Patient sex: M
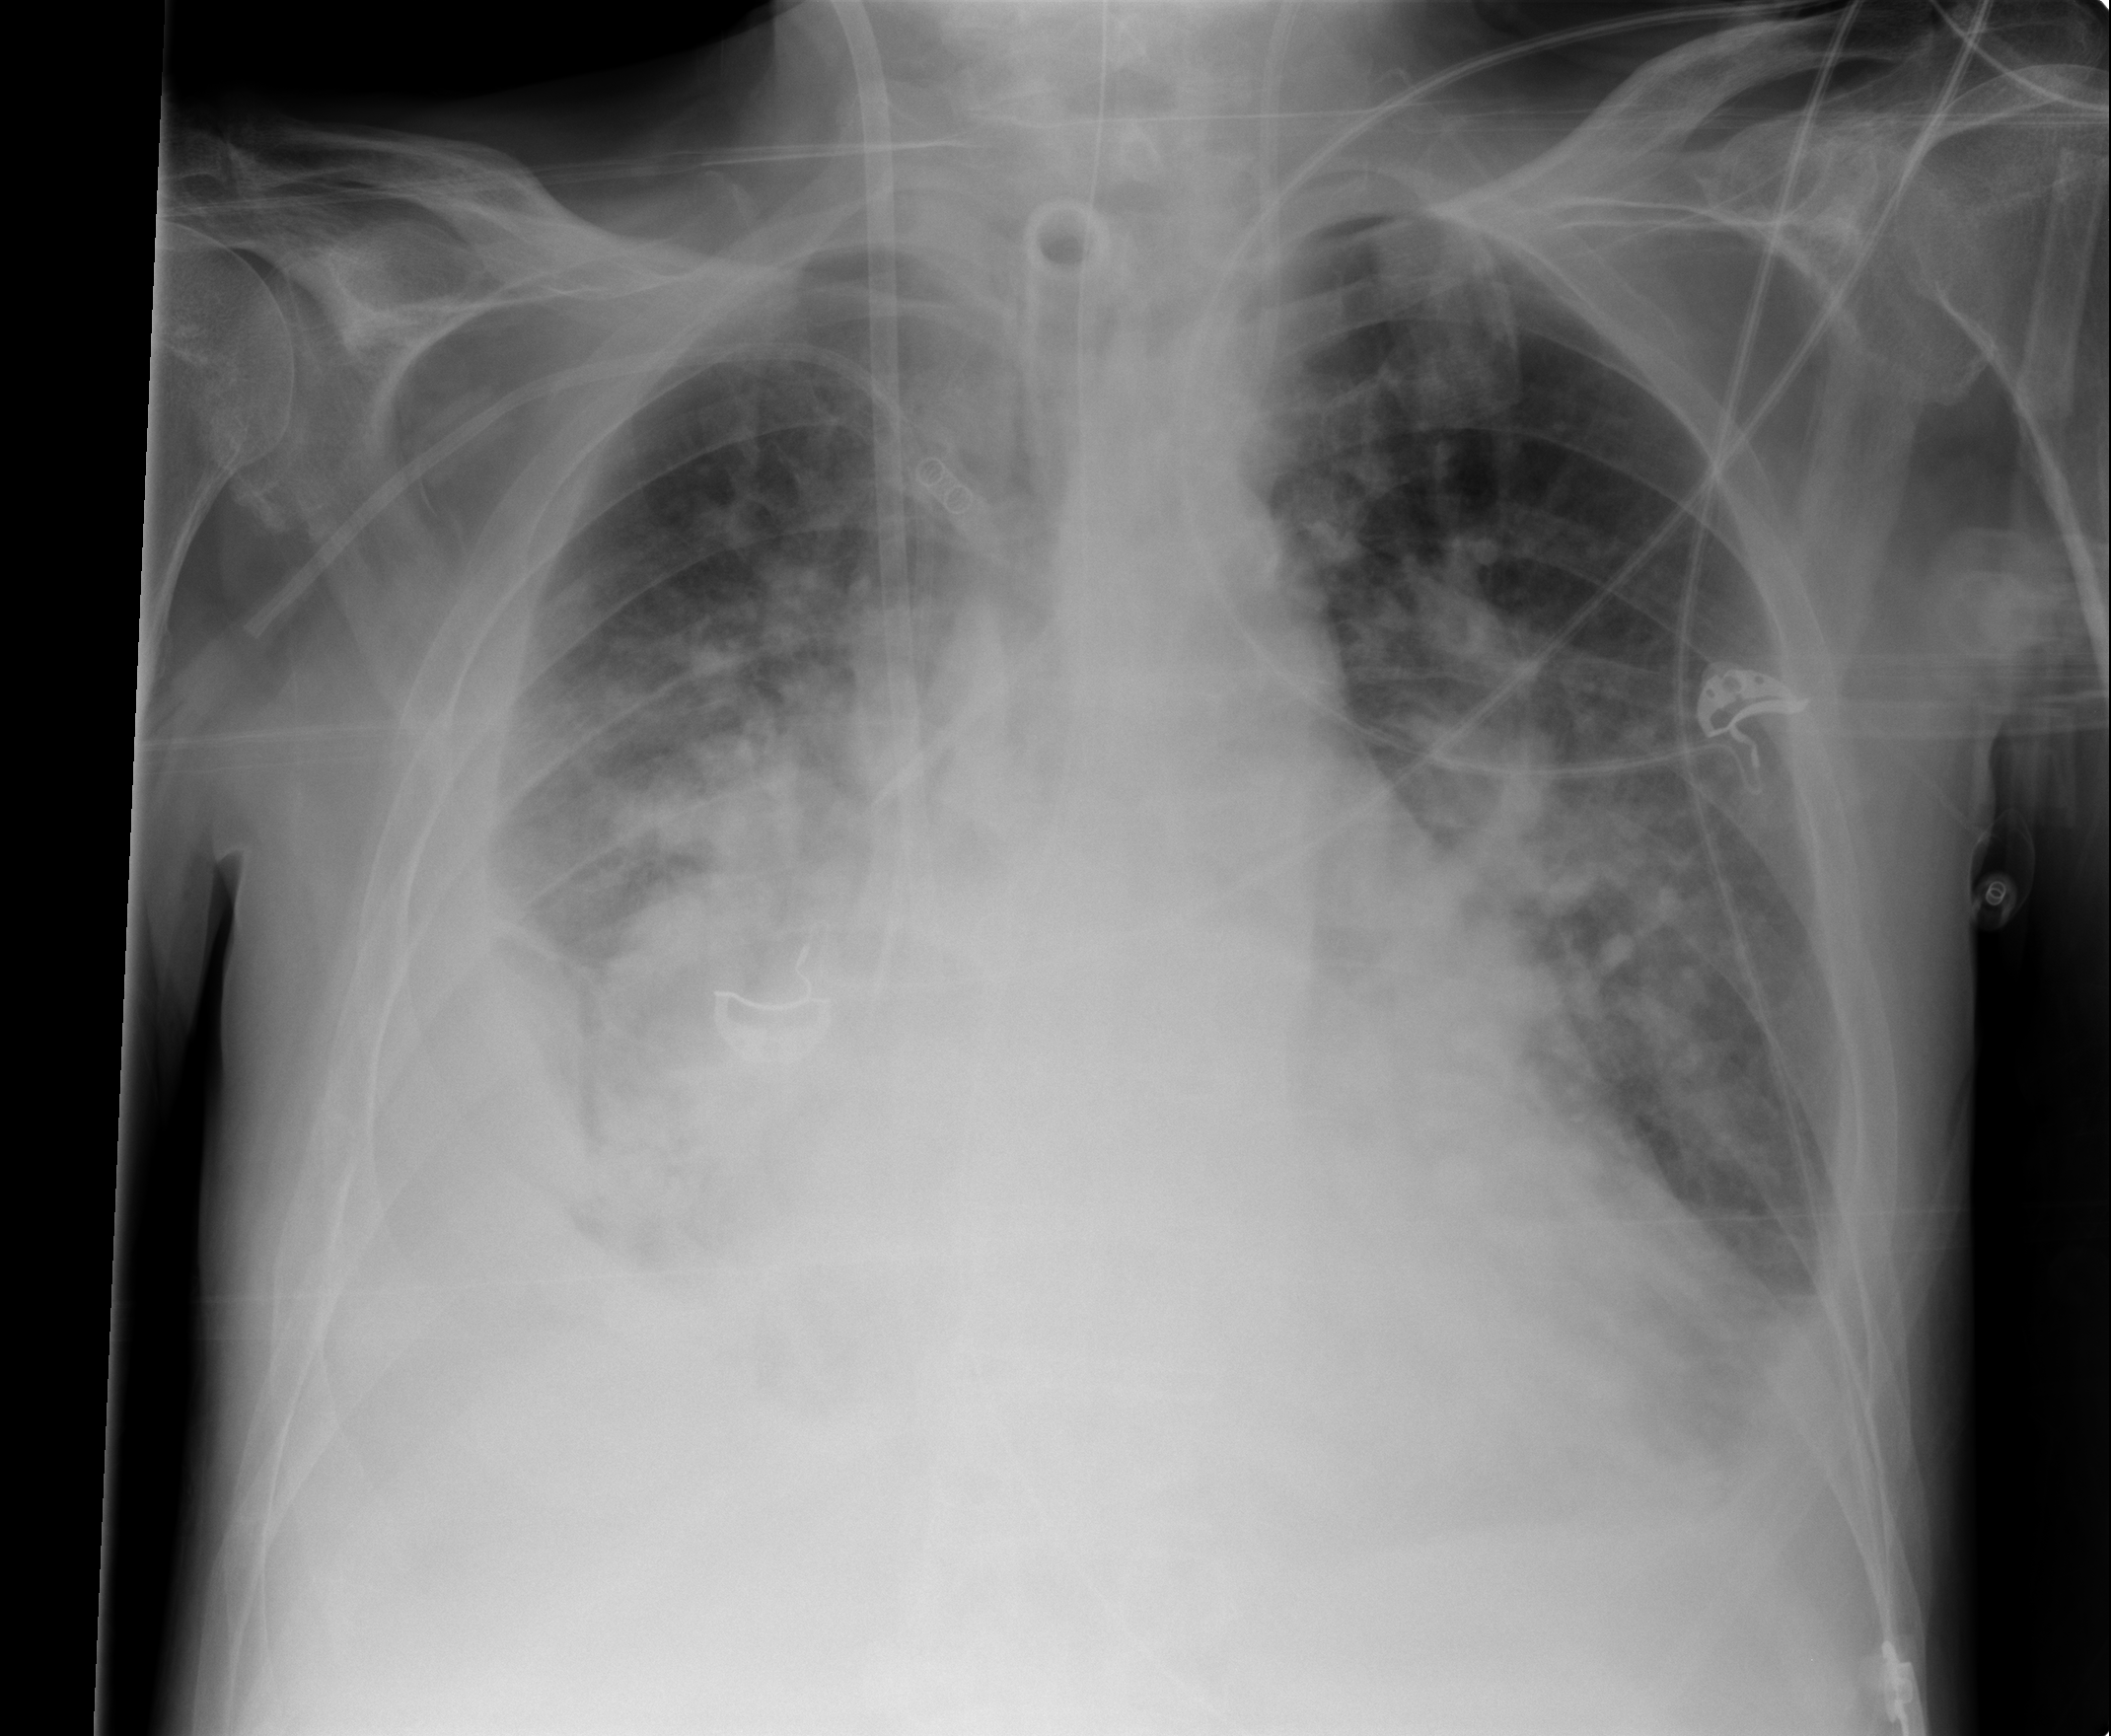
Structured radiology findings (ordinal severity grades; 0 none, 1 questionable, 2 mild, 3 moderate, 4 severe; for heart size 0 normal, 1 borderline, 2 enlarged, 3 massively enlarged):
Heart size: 2
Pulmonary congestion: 2
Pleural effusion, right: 3
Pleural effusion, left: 2
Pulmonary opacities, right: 3
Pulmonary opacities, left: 3
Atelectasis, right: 3
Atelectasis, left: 2